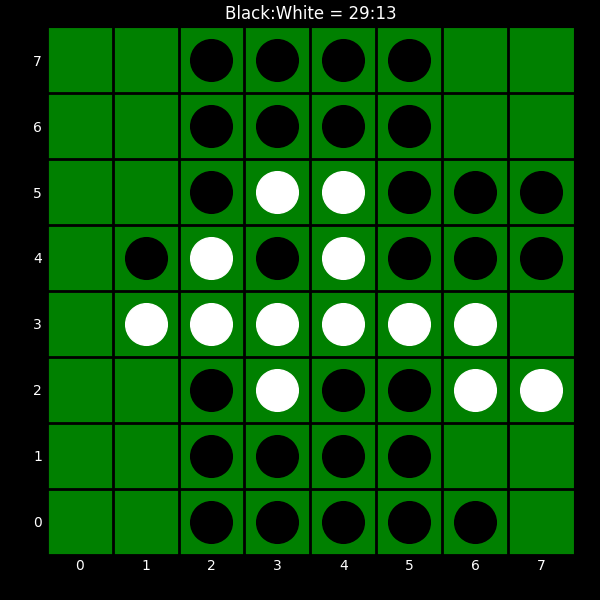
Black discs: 29
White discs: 13